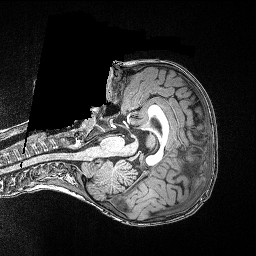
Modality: T1w
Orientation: axial